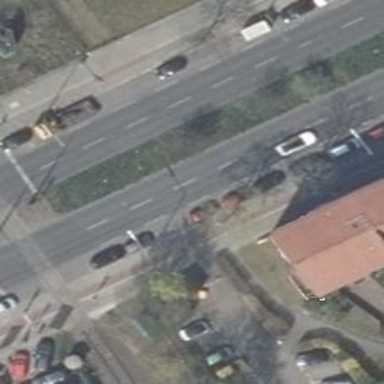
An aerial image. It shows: Secondary road with asphalt surface and cycle track on the right side.